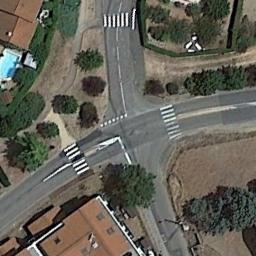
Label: intersection